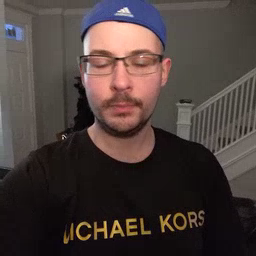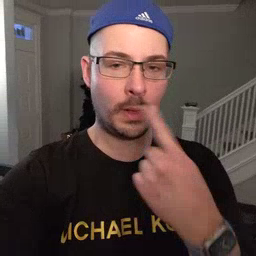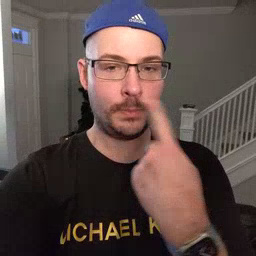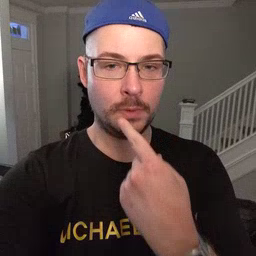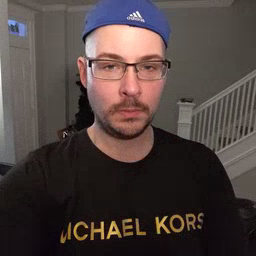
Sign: lips